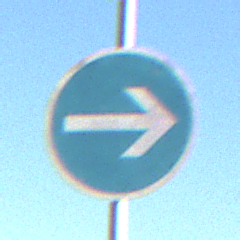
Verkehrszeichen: VorgeschriebeneFahrtrichtungHierRechts
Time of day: MorningAfternoon
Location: Outdoor (Nature)
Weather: Clear
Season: Winter
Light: Natural